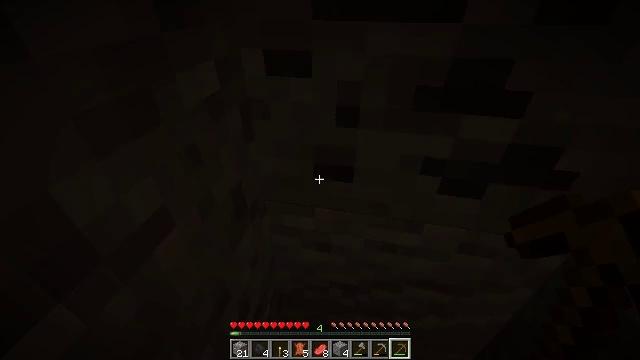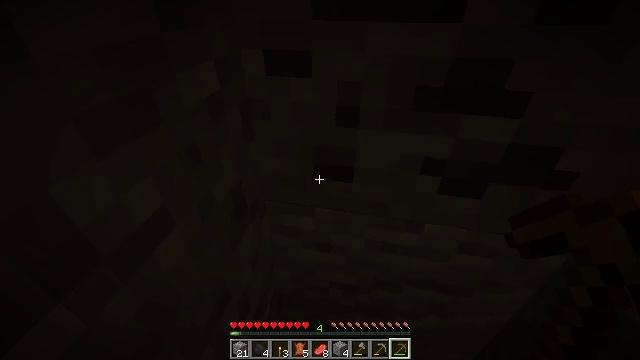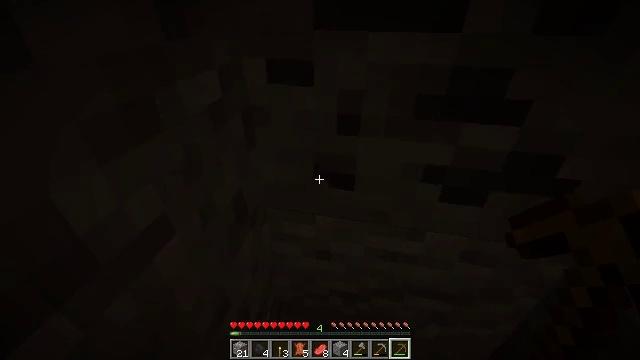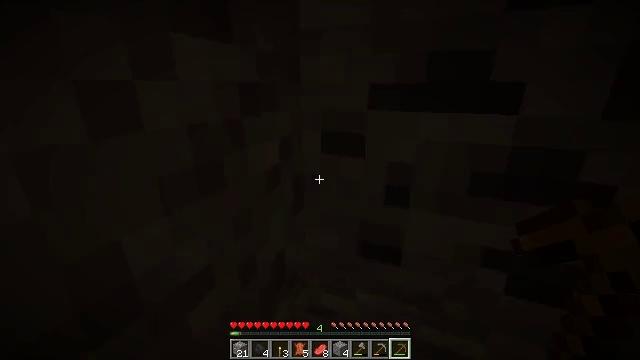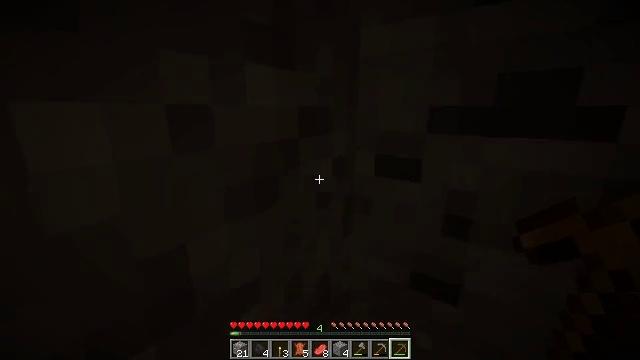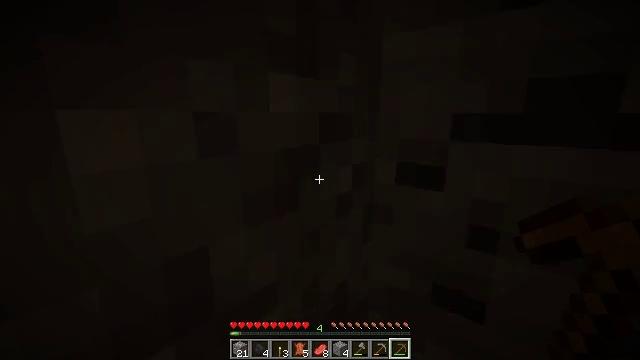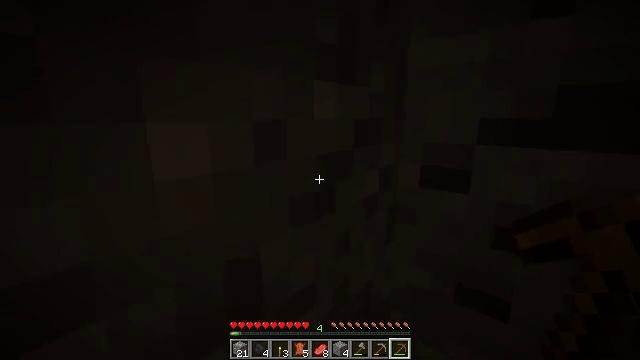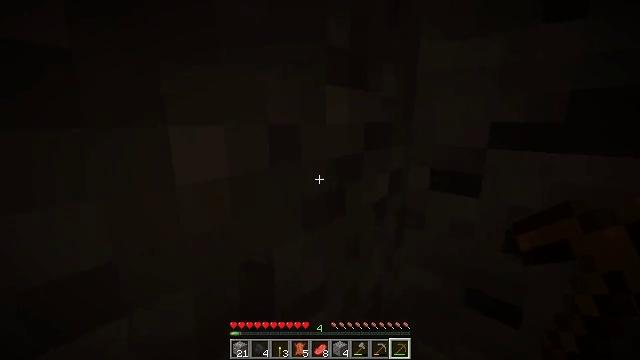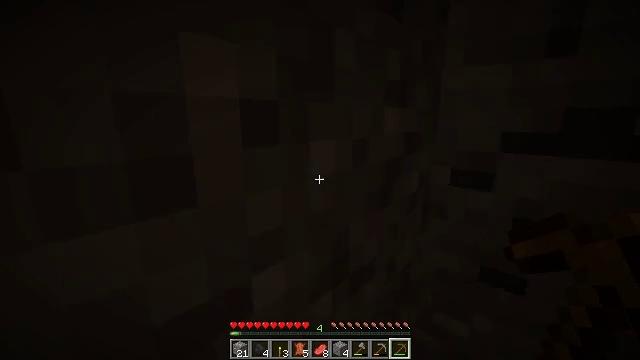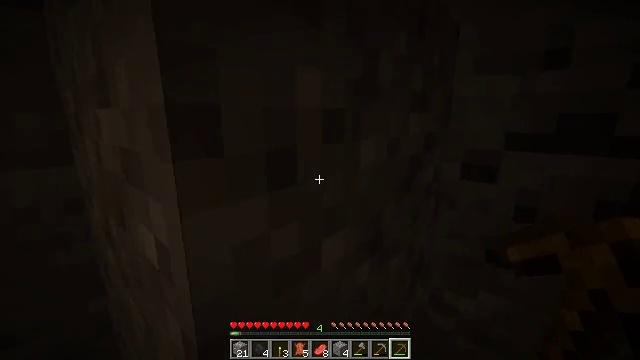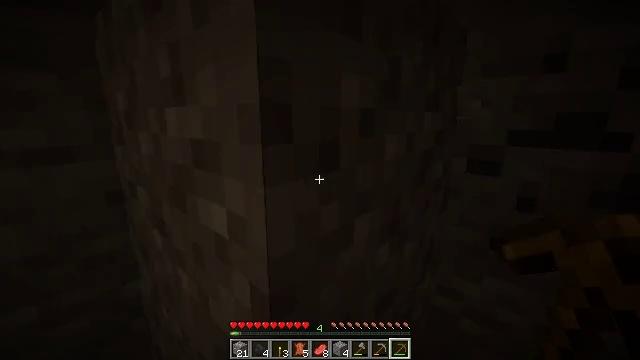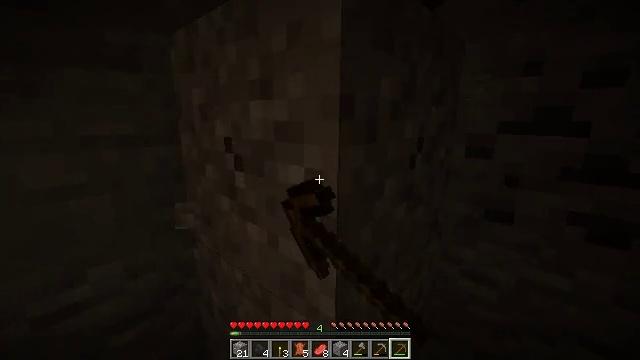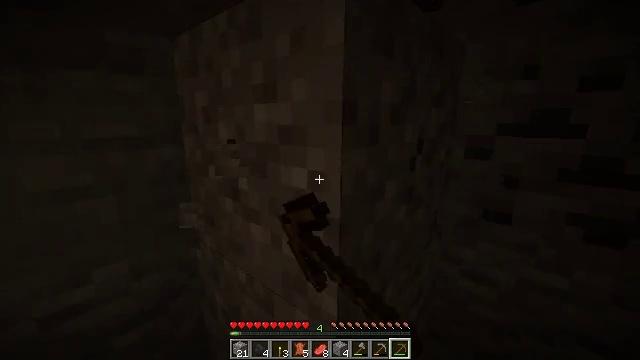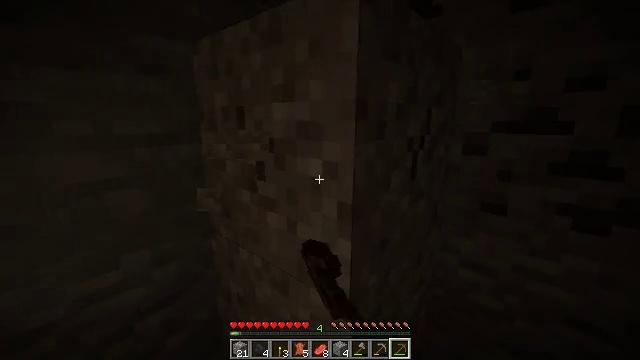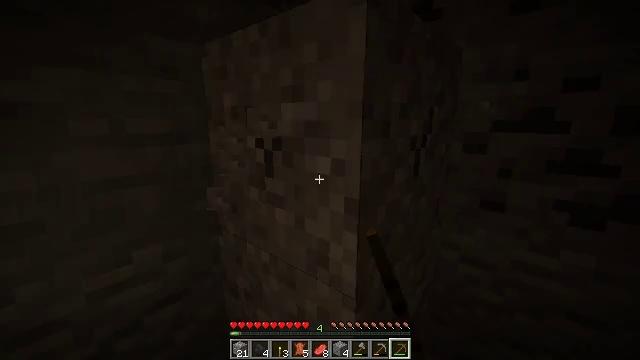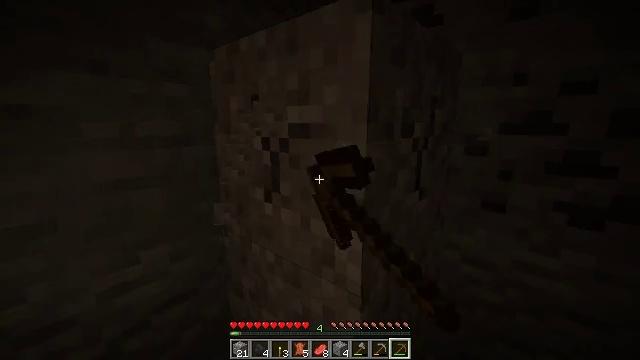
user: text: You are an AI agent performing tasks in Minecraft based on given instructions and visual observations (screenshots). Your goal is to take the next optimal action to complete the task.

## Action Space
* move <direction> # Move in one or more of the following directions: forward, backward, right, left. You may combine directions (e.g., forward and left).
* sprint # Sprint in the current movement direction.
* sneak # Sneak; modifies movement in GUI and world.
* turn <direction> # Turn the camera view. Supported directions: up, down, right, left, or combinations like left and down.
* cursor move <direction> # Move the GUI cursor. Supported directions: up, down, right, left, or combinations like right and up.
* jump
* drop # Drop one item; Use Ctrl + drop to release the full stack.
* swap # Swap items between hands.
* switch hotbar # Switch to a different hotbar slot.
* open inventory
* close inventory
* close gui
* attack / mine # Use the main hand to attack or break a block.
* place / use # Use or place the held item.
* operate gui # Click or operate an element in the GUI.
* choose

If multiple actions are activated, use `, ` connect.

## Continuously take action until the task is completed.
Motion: motion action
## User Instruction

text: Mine gravel from the ground.
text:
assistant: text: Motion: close inventory
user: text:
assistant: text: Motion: turn up, close inventory
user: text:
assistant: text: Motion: turn left and up
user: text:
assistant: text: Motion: turn left and up
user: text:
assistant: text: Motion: turn left and up
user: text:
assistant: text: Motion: move left
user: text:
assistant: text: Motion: move left, turn left
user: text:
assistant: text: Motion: move back and move left
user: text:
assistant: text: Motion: move back and move left
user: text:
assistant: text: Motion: move back and move left, attack / mine
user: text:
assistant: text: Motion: move back, attack / mine
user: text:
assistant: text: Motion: attack / mine
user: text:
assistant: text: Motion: attack / mine
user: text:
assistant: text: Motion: attack / mine
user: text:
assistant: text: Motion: attack / mine
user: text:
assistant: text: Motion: turn up, attack / mine
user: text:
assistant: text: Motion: turn right and up, attack / mine
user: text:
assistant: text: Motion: turn right, attack / mine
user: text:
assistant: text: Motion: attack / mine
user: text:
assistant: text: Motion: attack / mine
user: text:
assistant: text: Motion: attack / mine
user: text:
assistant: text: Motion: attack / mine
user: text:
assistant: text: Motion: attack / mine
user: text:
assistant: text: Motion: attack / mine
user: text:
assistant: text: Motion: attack / mine
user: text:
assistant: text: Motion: attack / mine
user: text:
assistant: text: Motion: attack / mine
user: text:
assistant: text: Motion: attack / mine
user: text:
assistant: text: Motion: attack / mine
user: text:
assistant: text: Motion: attack / mine